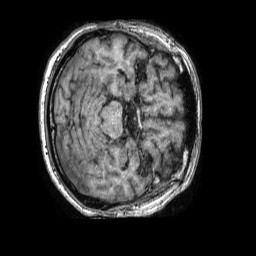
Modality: T1w
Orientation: axial
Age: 73
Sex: male
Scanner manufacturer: philips
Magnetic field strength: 1.5 T
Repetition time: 0.007576 s
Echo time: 0.003468 s